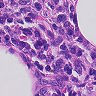
Metastatic tissue present: no